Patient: sex F, age 69
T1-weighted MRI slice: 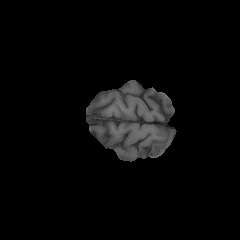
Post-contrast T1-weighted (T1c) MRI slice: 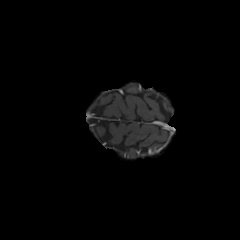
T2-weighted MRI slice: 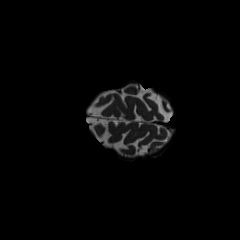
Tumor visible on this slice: yes
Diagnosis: Glioblastoma, IDH-wildtype
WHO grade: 4